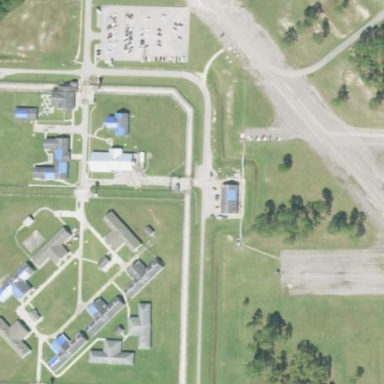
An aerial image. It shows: Prison.